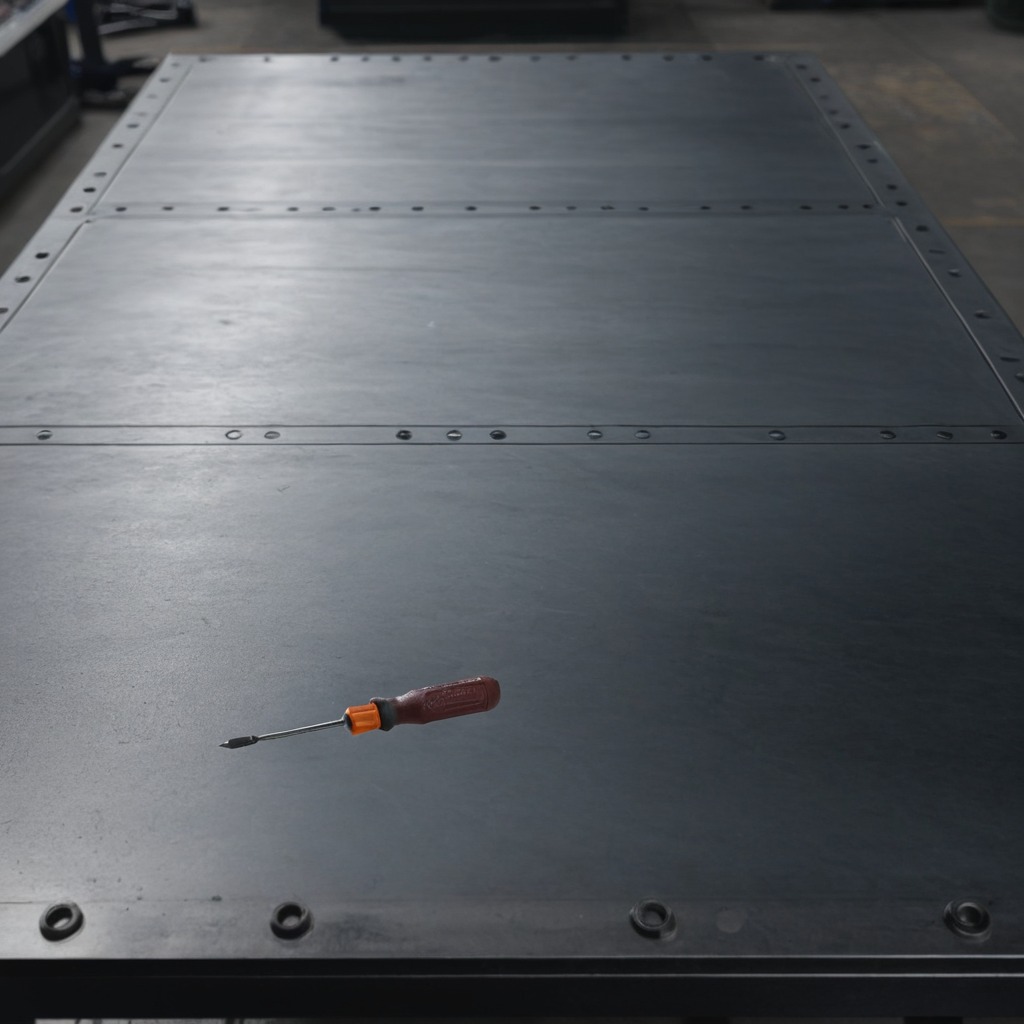
A screwdriver lies on a cold steel table in a mining workshop.